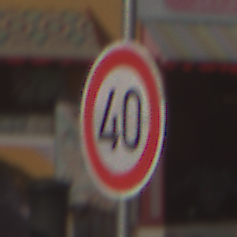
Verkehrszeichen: Geschwindigkeit40
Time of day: MorningAfternoon
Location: Outdoor (Special)
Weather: PartlyCloudy
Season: NotSpecified
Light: Natural